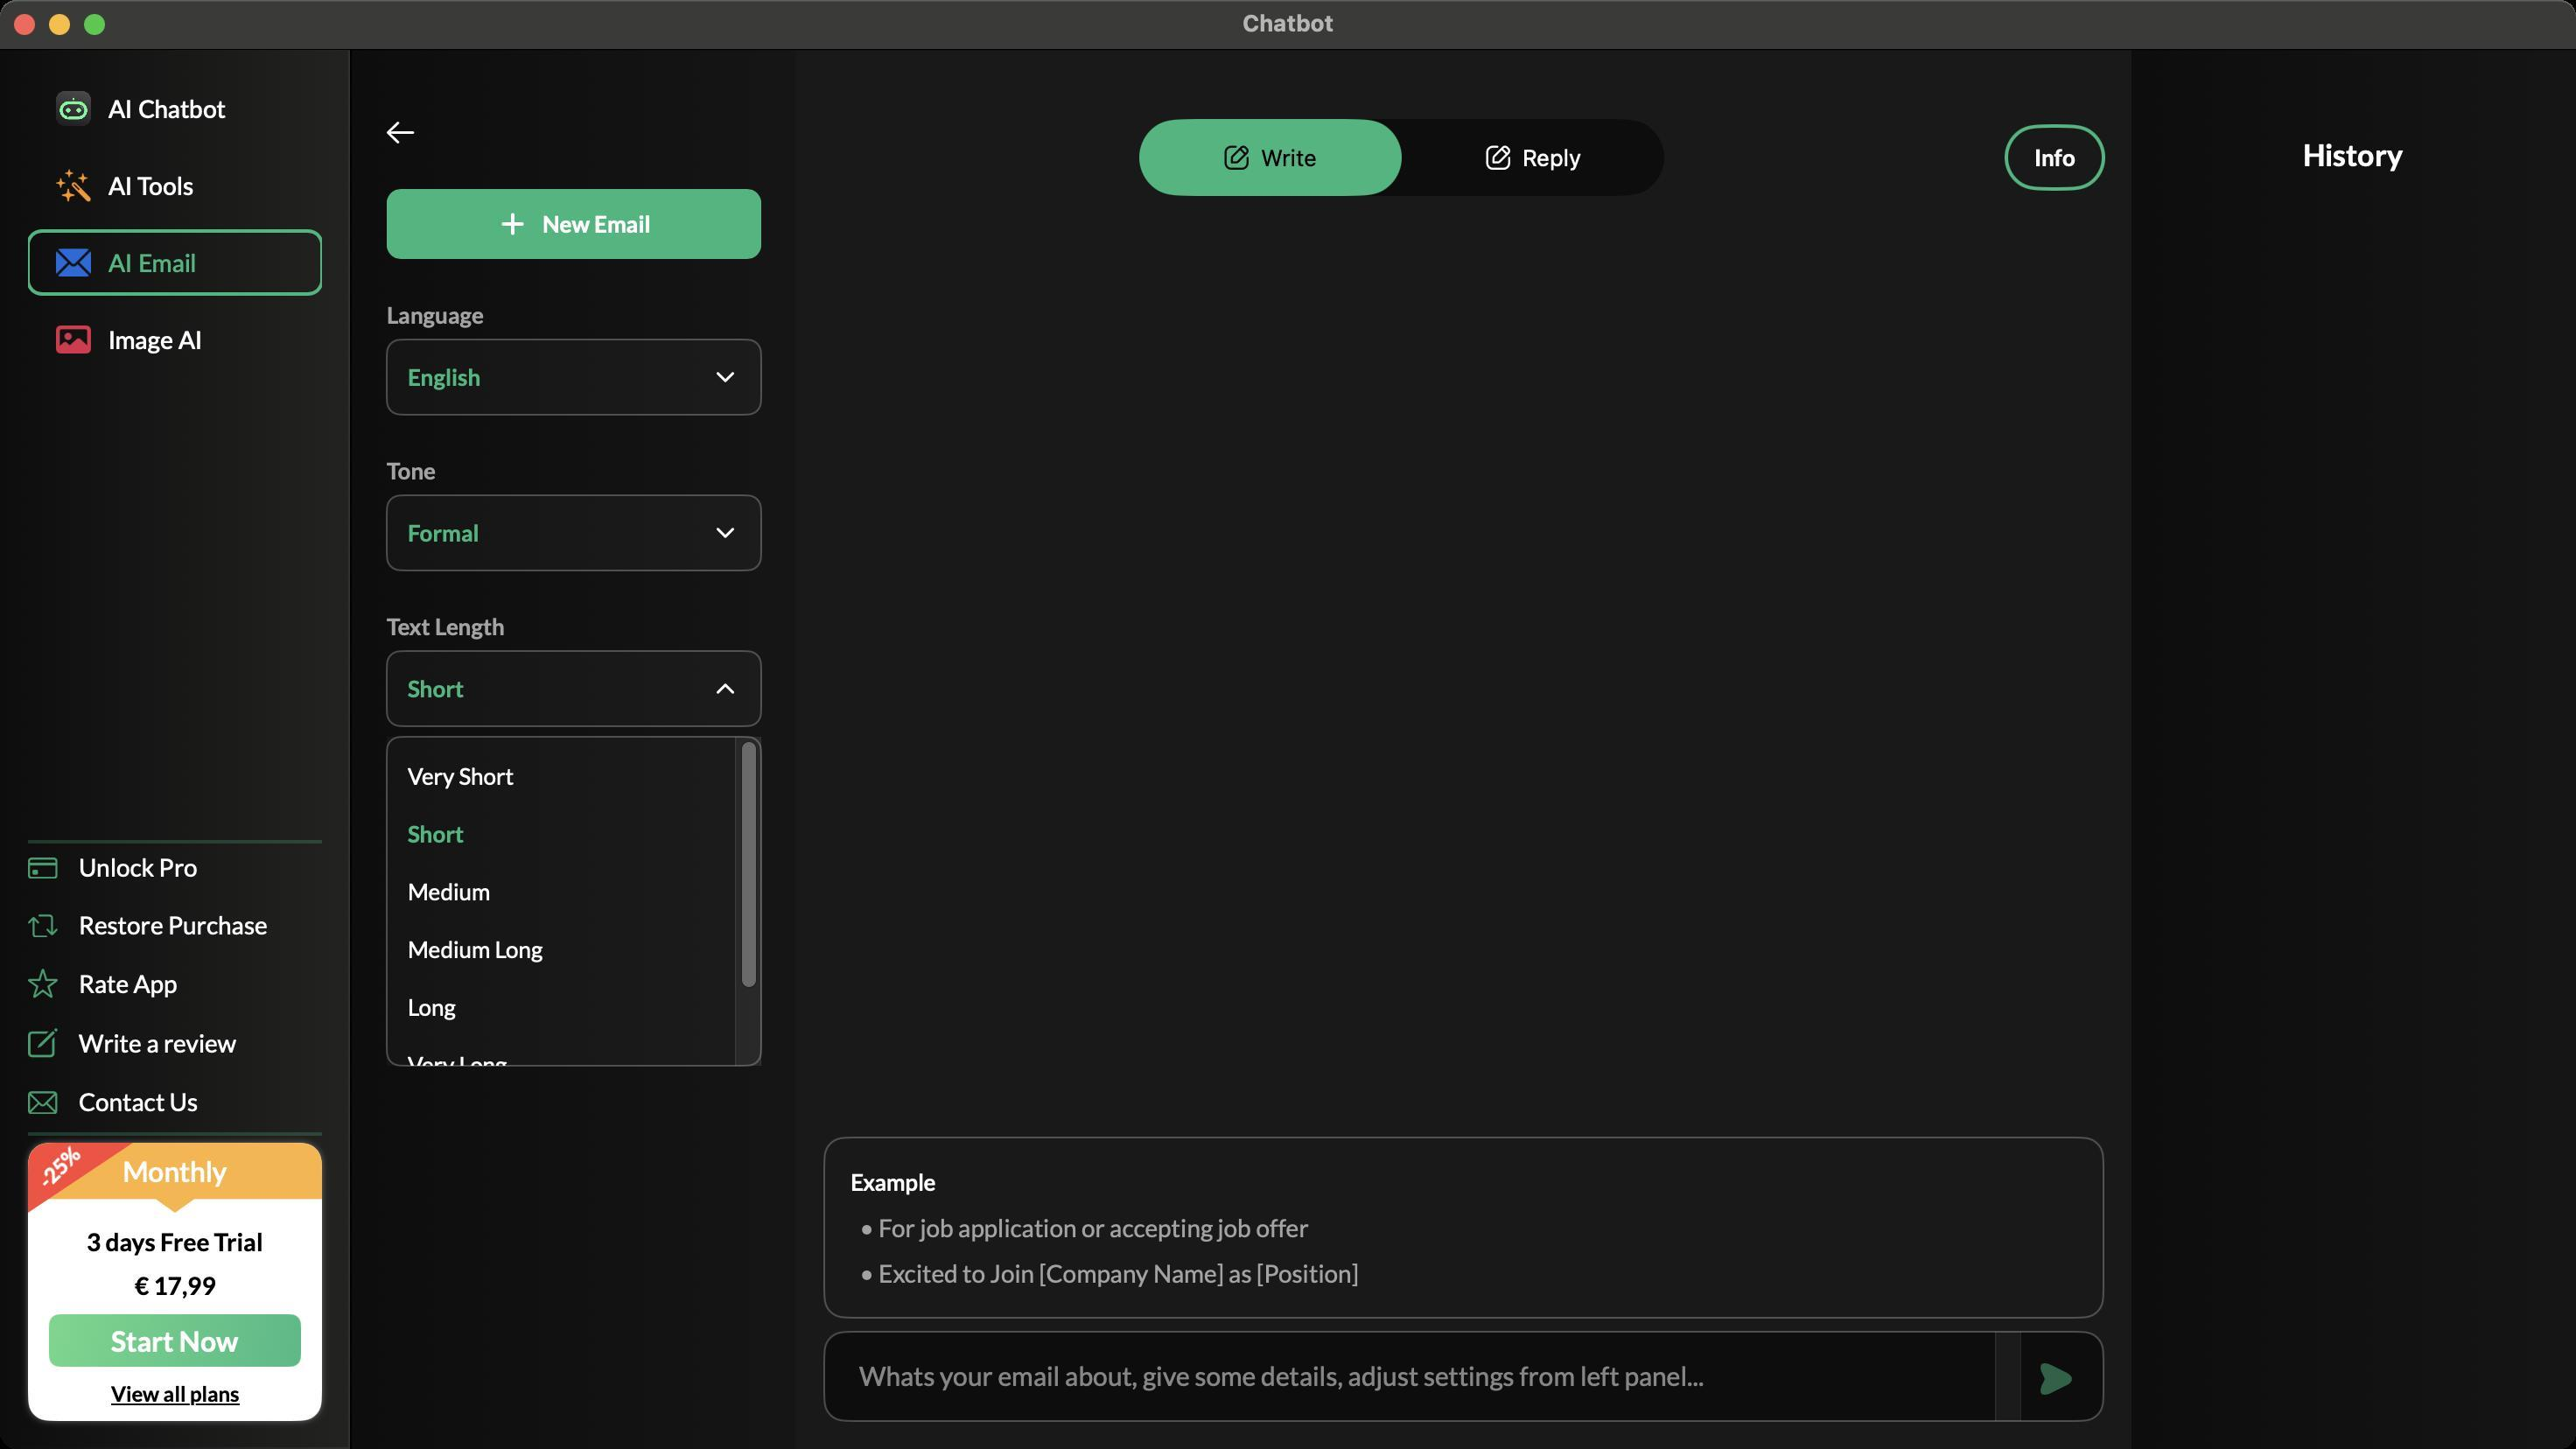
Accessibility tree:
{"name": "Chatbot", "role": "AXWindow", "description": null, "role_description": "standard window", "value": null, "position": "174.00;74.00", "size": "1472;828", "children": [{"name": null, "role": "AXSplitGroup", "description": null, "role_description": "split group", "value": null, "position": "0.00;28.00", "size": "1472;800", "children": [{"name": null, "role": "AXScrollArea", "description": null, "role_description": "scroll area", "value": null, "position": "0.00;28.00", "size": "200;800", "children": [{"name": null, "role": "AXTable", "description": null, "role_description": "table", "value": null, "position": "1.00;29.00", "size": "198;798", "children": [{"name": null, "role": "AXColumn", "description": null, "role_description": "column", "value": null, "position": "1.00;29.00", "size": "198;798", "children": []}]}]}, {"name": null, "role": "AXGroup", "description": null, "role_description": "group", "value": null, "position": "0.00;28.00", "size": "200;800", "children": [{"name": null, "role": "AXScrollArea", "description": null, "role_description": "scroll area", "value": null, "position": "16.00;44.00", "size": "168;428", "children": [{"name": null, "role": "AXImage", "description": "appiconsmall", "role_description": "image", "value": null, "position": "32.00;52.00", "size": "20;20", "children": []}, {"name": null, "role": "AXStaticText", "description": null, "role_description": "text", "value": "AI Chatbot", "position": "62.00;53.50", "size": "67;17", "children": []}, {"name": null, "role": "AXImage", "description": "aitools", "role_description": "image", "value": null, "position": "32.00;96.50", "size": "20;19", "children": []}, {"name": null, "role": "AXStaticText", "description": null, "role_description": "text", "value": "AI Tools", "position": "62.00;97.50", "size": "49;17", "children": []}, {"name": null, "role": "AXImage", "description": "aiemail", "role_description": "image", "value": null, "position": "32.00;142.00", "size": "20;16", "children": []}, {"name": null, "role": "AXStaticText", "description": null, "role_description": "text", "value": "AI Email", "position": "62.00;141.50", "size": "50;17", "children": []}, {"name": null, "role": "AXImage", "description": "imageai", "role_description": "image", "value": null, "position": "32.00;186.00", "size": "20;16", "children": []}, {"name": null, "role": "AXStaticText", "description": null, "role_description": "text", "value": "Image AI", "position": "62.00;185.50", "size": "54;17", "children": []}]}, {"name": null, "role": "AXImage", "description": "unlock", "role_description": "image", "value": null, "position": "16.00;489.50", "size": "17;12", "children": []}, {"name": null, "role": "AXStaticText", "description": null, "role_description": "text", "value": "Unlock Pro", "position": "45.00;487.16", "size": "68;17", "children": []}, {"name": null, "role": "AXImage", "description": "restore", "role_description": "image", "value": null, "position": "16.00;522.00", "size": "17;14", "children": []}, {"name": null, "role": "AXStaticText", "description": null, "role_description": "text", "value": "Restore Purchase", "position": "45.00;520.16", "size": "108;17", "children": []}, {"name": null, "role": "AXImage", "description": "star", "role_description": "image", "value": null, "position": "16.00;553.00", "size": "17;18", "children": []}, {"name": null, "role": "AXStaticText", "description": null, "role_description": "text", "value": "Rate App", "position": "45.00;553.49", "size": "56;17", "children": []}, {"name": null, "role": "AXImage", "description": "write review", "role_description": "image", "value": null, "position": "16.00;587.00", "size": "17;18", "children": []}, {"name": null, "role": "AXStaticText", "description": null, "role_description": "text", "value": "Write a review", "position": "45.00;587.50", "size": "90;17", "children": []}, {"name": null, "role": "AXImage", "description": "mail envelope", "role_description": "image", "value": null, "position": "16.00;623.00", "size": "17;14", "children": []}, {"name": null, "role": "AXStaticText", "description": null, "role_description": "text", "value": "Contact Us", "position": "45.00;621.18", "size": "68;17", "children": []}, {"name": null, "role": "AXStaticText", "description": null, "role_description": "text", "value": "-25%", "position": "18.80;651.80", "size": "30;30", "children": []}, {"name": null, "role": "AXStaticText", "description": null, "role_description": "text", "value": "Monthly", "position": "70.00;659.50", "size": "60;19", "children": []}, {"name": null, "role": "AXStaticText", "description": null, "role_description": "text", "value": "3 days Free Trial", "position": "49.50;701.00", "size": "101;17", "children": []}, {"name": null, "role": "AXStaticText", "description": null, "role_description": "text", "value": "€ 17,99", "position": "76.75;726.00", "size": "46;17", "children": []}, {"name": null, "role": "AXStaticText", "description": null, "role_description": "text", "value": "Start Now", "position": "63.50;756.50", "size": "73;19", "children": []}, {"name": null, "role": "AXStaticText", "description": null, "role_description": "text", "value": "View all plans", "position": "63.25;789.00", "size": "74;15", "children": []}]}, {"name": null, "role": "AXSplitter", "description": null, "role_description": "splitter", "value": 200.0, "position": "200.00;28.00", "size": "1;800", "children": []}, {"name": null, "role": "AXGroup", "description": null, "role_description": "group", "value": null, "position": "201.00;28.00", "size": "1271;800", "children": [{"name": null, "role": "AXImage", "description": "arrow.left", "role_description": "image", "value": null, "position": "221.00;69.50", "size": "16;13", "children": []}, {"name": null, "role": "AXImage", "description": "write_selected", "role_description": "image", "value": null, "position": "698.50;82.00", "size": "16;16", "children": []}, {"name": null, "role": "AXStaticText", "description": null, "role_description": "text", "value": "Write", "position": "720.50;82.00", "size": "32;16", "children": []}, {"name": null, "role": "AXImage", "description": "write_unselected", "role_description": "image", "value": null, "position": "848.00;82.00", "size": "16;16", "children": []}, {"name": null, "role": "AXStaticText", "description": null, "role_description": "text", "value": "Reply", "position": "869.75;82.00", "size": "34;16", "children": []}, {"name": null, "role": "AXStaticText", "description": null, "role_description": "text", "value": "Info", "position": "1162.30;82.00", "size": "24;16", "children": []}, {"name": null, "role": "AXImage", "description": "new_email_plus", "role_description": "image", "value": null, "position": "284.00;119.00", "size": "18;18", "children": []}, {"name": null, "role": "AXStaticText", "description": null, "role_description": "text", "value": "New Email", "position": "310.10;120.00", "size": "62;16", "children": []}, {"name": null, "role": "AXStaticText", "description": null, "role_description": "text", "value": "Language", "position": "221.00;172.00", "size": "56;16", "children": []}, {"name": null, "role": "AXStaticText", "description": null, "role_description": "text", "value": "English", "position": "233.00;207.50", "size": "42;16", "children": []}, {"name": null, "role": "AXImage", "description": "arrow_down", "role_description": "image", "value": null, "position": "406.00;207.00", "size": "17;17", "children": []}, {"name": null, "role": "AXStaticText", "description": null, "role_description": "text", "value": "Tone", "position": "221.00;261.00", "size": "28;16", "children": []}, {"name": null, "role": "AXStaticText", "description": null, "role_description": "text", "value": "Formal", "position": "233.00;296.50", "size": "41;16", "children": []}, {"name": null, "role": "AXImage", "description": "arrow_down", "role_description": "image", "value": null, "position": "406.00;296.00", "size": "17;17", "children": []}, {"name": null, "role": "AXStaticText", "description": null, "role_description": "text", "value": "Text Length", "position": "221.00;350.00", "size": "68;16", "children": []}, {"name": null, "role": "AXStaticText", "description": null, "role_description": "text", "value": "Short", "position": "233.00;385.50", "size": "32;16", "children": []}, {"name": null, "role": "AXImage", "description": "arrow_down", "role_description": "image", "value": null, "position": "406.00;385.00", "size": "17;17", "children": []}, {"name": null, "role": "AXScrollArea", "description": null, "role_description": "scroll area", "value": null, "position": "221.00;421.00", "size": "214;188", "children": [{"name": null, "role": "AXStaticText", "description": null, "role_description": "text", "value": "Very Short", "position": "233.00;433.00", "size": "175;21", "children": []}, {"name": null, "role": "AXStaticText", "description": null, "role_description": "text", "value": "Short", "position": "233.00;466.00", "size": "175;21", "children": []}, {"name": null, "role": "AXStaticText", "description": null, "role_description": "text", "value": "Medium", "position": "233.00;499.00", "size": "175;21", "children": []}, {"name": null, "role": "AXStaticText", "description": null, "role_description": "text", "value": "Medium Long", "position": "233.00;532.00", "size": "175;21", "children": []}, {"name": null, "role": "AXStaticText", "description": null, "role_description": "text", "value": "Long", "position": "233.00;565.00", "size": "175;21", "children": []}, {"name": null, "role": "AXStaticText", "description": null, "role_description": "text", "value": "Very Long", "position": "233.00;598.00", "size": "175;21", "children": []}, {"name": null, "role": "AXStaticText", "description": null, "role_description": "text", "value": "Extended", "position": "233.00;631.00", "size": "175;21", "children": []}, {"name": null, "role": "AXScrollBar", "description": null, "role_description": "scroll bar", "value": 0.0, "position": "420.00;421.00", "size": "15;188", "children": [{"name": null, "role": "AXValueIndicator", "description": null, "role_description": "value indicator", "value": 0.0, "position": "420.00;423.00", "size": "15;142", "children": []}, {"name": null, "role": "AXButton", "description": null, "role_description": "increment arrow button", "value": null, "position": "420.00;421.00", "size": "0;0", "children": []}, {"name": null, "role": "AXButton", "description": null, "role_description": "decrement arrow button", "value": null, "position": "420.00;421.00", "size": "0;0", "children": []}, {"name": null, "role": "AXButton", "description": null, "role_description": "increment page button", "value": null, "position": "420.00;565.50", "size": "15;44", "children": []}, {"name": null, "role": "AXButton", "description": null, "role_description": "decrement page button", "value": null, "position": "420.00;421.00", "size": "15;2", "children": []}]}]}, {"name": null, "role": "AXStaticText", "description": null, "role_description": "text", "value": "Example", "position": "486.20;667.50", "size": "49;16", "children": []}, {"name": null, "role": "AXStaticText", "description": null, "role_description": "text", "value": "  • For job application or accepting job offer", "position": "486.20;693.00", "size": "262;17", "children": []}, {"name": null, "role": "AXStaticText", "description": null, "role_description": "text", "value": "  • Excited to Join [Company Name] as [Position]", "position": "486.20;719.00", "size": "291;17", "children": []}, {"name": null, "role": "AXScrollArea", "description": null, "role_description": "scroll area", "value": null, "position": "471.00;761.00", "size": "684;51", "children": [{"name": null, "role": "AXTextArea", "description": null, "role_description": "text entry area", "value": "", "position": "471.00;761.00", "size": "669;51", "children": []}, {"name": null, "role": "AXScrollBar", "description": null, "role_description": "scroll bar", "value": 0.0, "position": "1140.00;761.00", "size": "15;51", "children": []}]}, {"name": null, "role": "AXImage", "description": "send_button", "role_description": "image", "value": null, "position": "1163.00;776.00", "size": "24;24", "children": []}, {"name": null, "role": "AXScrollArea", "description": null, "role_description": "scroll area", "value": null, "position": "1316.00;28.00", "size": "58;800", "children": [{"name": null, "role": "AXStaticText", "description": null, "role_description": "text", "value": "History", "position": "1316.00;78.00", "size": "58;21", "children": []}]}]}]}, {"name": null, "role": "AXButton", "description": null, "role_description": "close button", "value": null, "position": "7.00;6.00", "size": "14;16", "children": []}, {"name": null, "role": "AXButton", "description": null, "role_description": "full screen button", "value": null, "position": "47.00;6.00", "size": "14;16", "children": [{"name": null, "role": "AXGroup", "description": null, "role_description": "group", "value": null, "position": "47.00;6.00", "size": "14;16", "children": [{"name": null, "role": "AXGroup", "description": null, "role_description": "group", "value": null, "position": "47.00;6.00", "size": "14;16", "children": []}]}]}, {"name": null, "role": "AXButton", "description": null, "role_description": "minimize button", "value": null, "position": "27.00;6.00", "size": "14;16", "children": []}, {"name": null, "role": "AXStaticText", "description": null, "role_description": "text", "value": "Chatbot", "position": "708.00;5.00", "size": "57;16", "children": []}]}